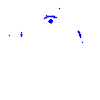
Particle: proton